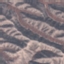
Label: HerbaceousVegetation